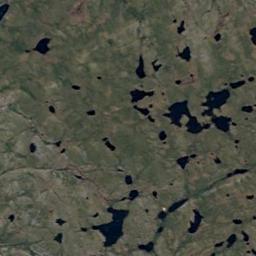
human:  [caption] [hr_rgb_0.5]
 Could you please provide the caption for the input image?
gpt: There are strips of water in this wetland .

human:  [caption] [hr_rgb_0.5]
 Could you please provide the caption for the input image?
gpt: Many waters of different sizes are surrounded by wetlands .

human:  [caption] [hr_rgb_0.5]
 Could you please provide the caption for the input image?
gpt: The blue lake in a wetland is covered by large swaths of dense vegetation .

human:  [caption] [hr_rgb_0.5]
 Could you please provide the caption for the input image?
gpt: The wetland consists of bare land and water .

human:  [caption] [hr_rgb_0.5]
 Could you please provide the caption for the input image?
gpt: There are many lakes on the wetland .